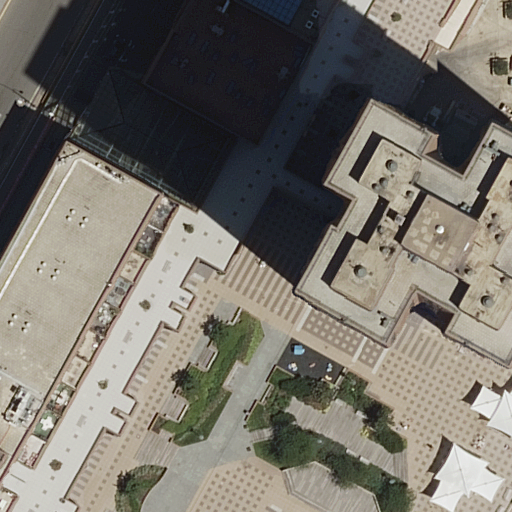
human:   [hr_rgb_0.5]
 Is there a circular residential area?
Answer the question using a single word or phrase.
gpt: no

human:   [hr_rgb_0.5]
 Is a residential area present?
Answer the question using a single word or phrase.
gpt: yes

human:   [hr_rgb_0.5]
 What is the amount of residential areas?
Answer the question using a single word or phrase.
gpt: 1

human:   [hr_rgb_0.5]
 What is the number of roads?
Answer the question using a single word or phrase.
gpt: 13

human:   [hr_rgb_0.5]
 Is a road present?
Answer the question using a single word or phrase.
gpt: yes

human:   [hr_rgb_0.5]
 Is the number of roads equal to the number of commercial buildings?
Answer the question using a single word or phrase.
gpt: no

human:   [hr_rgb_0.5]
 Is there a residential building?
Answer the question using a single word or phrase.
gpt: yes

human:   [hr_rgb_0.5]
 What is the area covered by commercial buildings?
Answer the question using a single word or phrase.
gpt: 0m2

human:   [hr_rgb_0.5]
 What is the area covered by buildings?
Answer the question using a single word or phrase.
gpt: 9933m2

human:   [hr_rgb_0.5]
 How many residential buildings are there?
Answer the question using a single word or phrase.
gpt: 4

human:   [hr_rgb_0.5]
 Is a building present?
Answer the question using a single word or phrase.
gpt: yes

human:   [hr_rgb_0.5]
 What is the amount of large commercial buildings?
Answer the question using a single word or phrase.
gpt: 0

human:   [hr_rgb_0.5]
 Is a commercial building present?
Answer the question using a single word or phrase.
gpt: no

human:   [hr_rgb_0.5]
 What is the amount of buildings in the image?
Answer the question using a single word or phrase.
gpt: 4

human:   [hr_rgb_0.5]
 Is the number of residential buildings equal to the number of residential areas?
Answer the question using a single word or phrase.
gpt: no

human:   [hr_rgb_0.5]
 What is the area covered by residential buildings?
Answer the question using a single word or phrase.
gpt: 9933m2

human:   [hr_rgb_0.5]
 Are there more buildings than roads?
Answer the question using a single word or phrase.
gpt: no

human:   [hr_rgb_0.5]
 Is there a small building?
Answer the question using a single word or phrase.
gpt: yes

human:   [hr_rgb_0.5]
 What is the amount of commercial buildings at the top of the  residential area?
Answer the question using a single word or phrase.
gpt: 0

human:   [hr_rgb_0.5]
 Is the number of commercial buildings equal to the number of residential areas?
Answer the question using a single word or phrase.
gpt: no

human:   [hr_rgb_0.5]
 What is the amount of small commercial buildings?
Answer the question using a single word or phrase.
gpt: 0

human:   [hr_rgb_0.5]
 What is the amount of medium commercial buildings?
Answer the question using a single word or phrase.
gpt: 0

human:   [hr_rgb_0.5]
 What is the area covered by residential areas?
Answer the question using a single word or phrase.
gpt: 10321m2

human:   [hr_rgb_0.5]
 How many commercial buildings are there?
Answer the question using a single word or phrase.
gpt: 0

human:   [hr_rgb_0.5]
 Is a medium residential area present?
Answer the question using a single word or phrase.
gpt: no

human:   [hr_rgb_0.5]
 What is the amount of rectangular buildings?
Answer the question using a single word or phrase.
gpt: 2

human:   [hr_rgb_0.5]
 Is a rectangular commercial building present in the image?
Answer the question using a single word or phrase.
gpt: no

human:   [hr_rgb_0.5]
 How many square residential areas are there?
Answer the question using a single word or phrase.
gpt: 0

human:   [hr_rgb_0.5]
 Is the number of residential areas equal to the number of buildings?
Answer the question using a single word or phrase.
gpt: no

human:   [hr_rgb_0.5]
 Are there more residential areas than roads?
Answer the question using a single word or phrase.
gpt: no

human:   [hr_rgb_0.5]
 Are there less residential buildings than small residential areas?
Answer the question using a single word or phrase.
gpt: no

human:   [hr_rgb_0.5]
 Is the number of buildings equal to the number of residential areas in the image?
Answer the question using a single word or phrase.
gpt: no

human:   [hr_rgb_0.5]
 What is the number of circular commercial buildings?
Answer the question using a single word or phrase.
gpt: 0

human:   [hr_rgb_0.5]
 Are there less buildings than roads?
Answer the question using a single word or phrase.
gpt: yes

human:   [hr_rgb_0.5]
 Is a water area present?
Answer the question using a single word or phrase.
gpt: no

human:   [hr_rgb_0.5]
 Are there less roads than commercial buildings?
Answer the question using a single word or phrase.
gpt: no

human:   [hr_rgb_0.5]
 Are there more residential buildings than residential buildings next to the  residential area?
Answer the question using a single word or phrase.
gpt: no

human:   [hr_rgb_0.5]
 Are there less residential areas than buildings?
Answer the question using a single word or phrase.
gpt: yes

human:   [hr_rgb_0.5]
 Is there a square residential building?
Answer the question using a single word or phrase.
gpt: no

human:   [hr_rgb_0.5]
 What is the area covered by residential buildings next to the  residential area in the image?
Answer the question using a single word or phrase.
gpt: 9933m2

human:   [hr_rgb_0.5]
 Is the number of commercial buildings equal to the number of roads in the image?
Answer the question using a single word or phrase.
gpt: no

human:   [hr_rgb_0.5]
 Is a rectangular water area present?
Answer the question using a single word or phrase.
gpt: no

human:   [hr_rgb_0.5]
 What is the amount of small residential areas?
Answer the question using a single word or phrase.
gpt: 0

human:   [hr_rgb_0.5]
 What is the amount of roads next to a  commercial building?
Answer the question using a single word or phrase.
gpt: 0

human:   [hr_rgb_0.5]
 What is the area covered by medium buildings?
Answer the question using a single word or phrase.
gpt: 0m2

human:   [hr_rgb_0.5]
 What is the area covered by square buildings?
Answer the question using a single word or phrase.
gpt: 0m2

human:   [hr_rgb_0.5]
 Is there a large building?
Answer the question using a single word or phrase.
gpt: yes

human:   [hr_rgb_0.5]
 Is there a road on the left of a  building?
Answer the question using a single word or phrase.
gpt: yes

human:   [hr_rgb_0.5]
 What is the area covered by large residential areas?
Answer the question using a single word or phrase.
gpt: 10321m2

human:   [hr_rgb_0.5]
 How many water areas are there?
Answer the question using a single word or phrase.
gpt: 0

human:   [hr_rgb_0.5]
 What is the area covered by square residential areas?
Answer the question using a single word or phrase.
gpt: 0m2

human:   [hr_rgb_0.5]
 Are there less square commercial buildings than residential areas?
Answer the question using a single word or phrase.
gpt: yes

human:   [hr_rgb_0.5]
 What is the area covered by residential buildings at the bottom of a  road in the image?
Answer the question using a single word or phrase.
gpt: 9186m2

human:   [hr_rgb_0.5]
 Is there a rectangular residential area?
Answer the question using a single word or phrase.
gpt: no

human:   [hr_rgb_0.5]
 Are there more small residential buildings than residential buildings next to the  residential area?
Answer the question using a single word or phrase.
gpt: no

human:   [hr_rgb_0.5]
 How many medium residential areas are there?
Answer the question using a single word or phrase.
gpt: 0

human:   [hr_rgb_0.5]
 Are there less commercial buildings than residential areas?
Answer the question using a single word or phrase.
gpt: yes

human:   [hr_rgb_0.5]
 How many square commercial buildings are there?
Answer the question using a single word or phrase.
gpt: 0

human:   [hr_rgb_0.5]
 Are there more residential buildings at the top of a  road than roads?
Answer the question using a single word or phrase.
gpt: no

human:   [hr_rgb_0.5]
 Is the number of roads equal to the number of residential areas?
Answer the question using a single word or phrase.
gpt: no

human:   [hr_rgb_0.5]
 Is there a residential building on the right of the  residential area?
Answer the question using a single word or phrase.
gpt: yes

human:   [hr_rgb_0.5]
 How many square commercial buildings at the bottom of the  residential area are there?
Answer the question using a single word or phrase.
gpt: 0

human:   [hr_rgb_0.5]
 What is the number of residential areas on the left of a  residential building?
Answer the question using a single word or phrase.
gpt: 1

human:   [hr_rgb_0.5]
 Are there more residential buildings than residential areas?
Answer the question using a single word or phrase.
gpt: yes